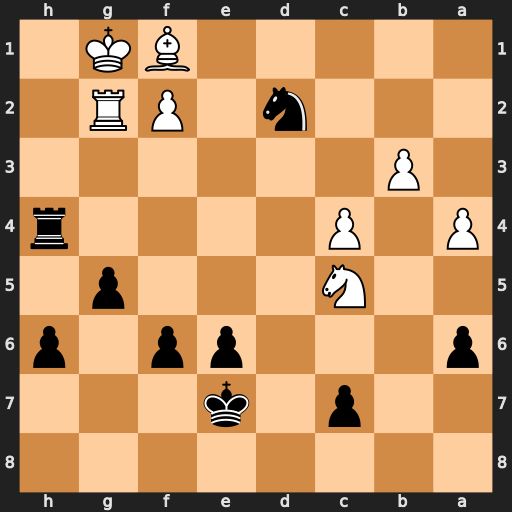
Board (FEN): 8/2p1k3/p3pp1p/2N3p1/P1P4r/1P6/3n1PR1/5BK1
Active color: b
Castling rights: -
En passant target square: -
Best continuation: Nf3#